Chest X-ray:
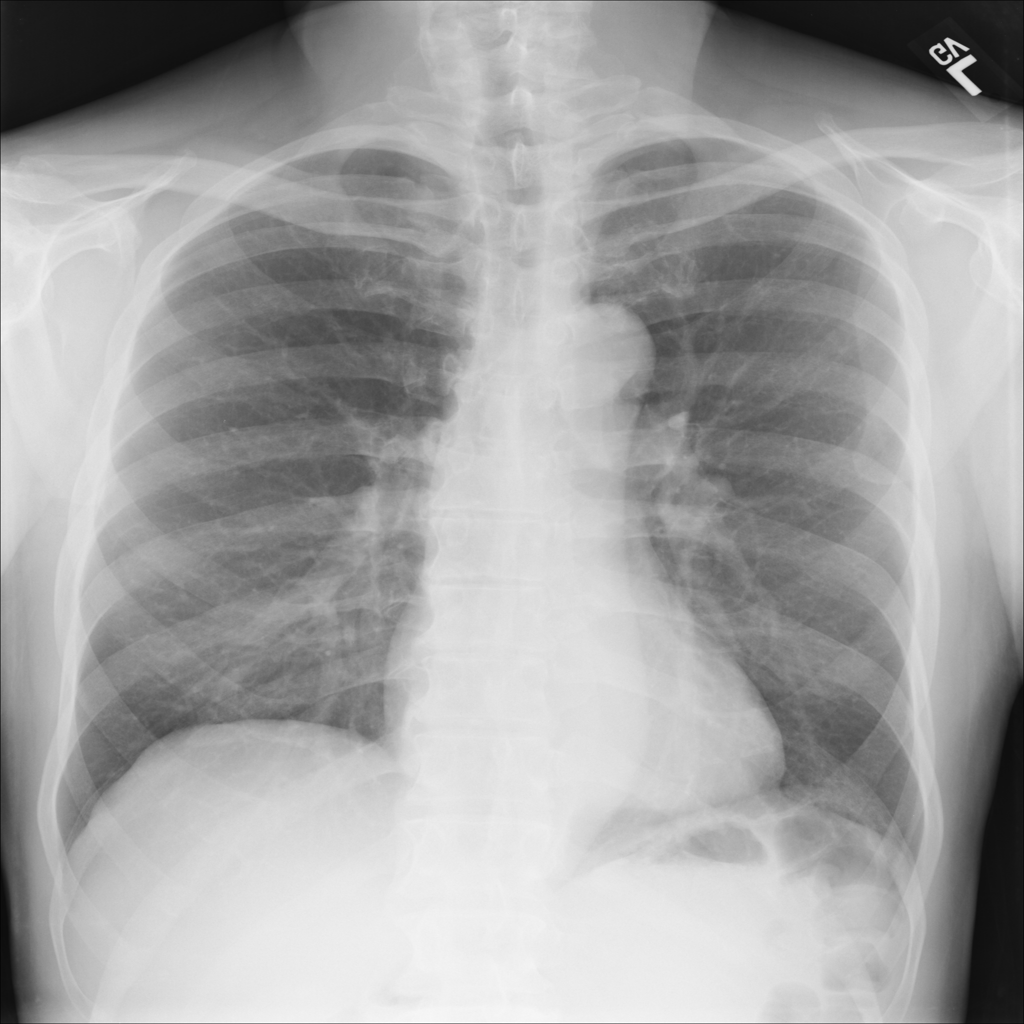
No abnormal finding: yes